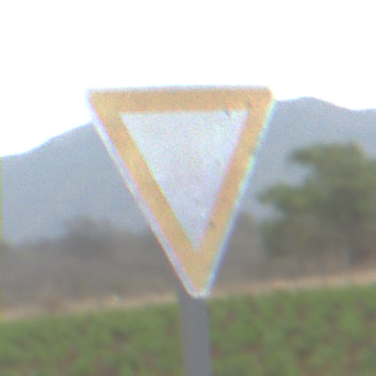
Verkehrszeichen: VorfahrtGewaehren
Umgebung: Outdoor, Nature
Tageszeit: Midday
Wetter: PartlyCloudy
Licht: Natural
Jahreszeit: NotSpecified
Kontrast: LowContrast